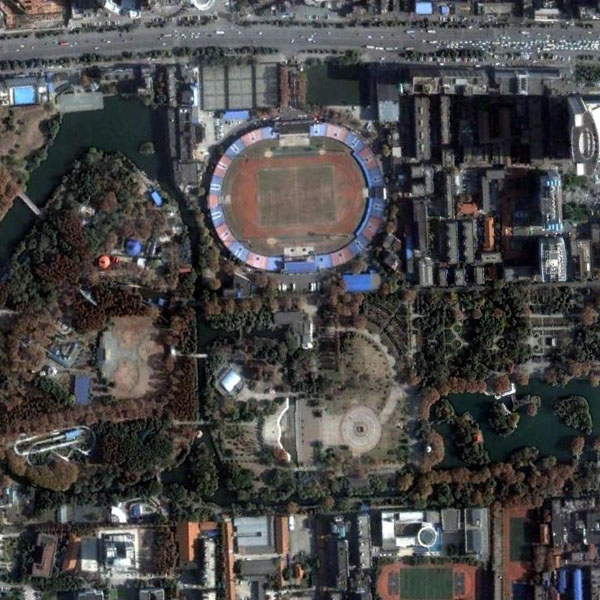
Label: Park